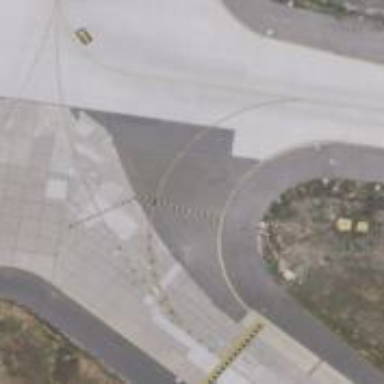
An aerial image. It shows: View of taxiway at the airport.